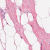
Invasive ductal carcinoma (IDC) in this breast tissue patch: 0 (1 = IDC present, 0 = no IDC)